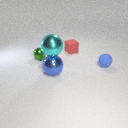
large blue metal sphere below large cyan metal sphere